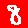
Digit: 8